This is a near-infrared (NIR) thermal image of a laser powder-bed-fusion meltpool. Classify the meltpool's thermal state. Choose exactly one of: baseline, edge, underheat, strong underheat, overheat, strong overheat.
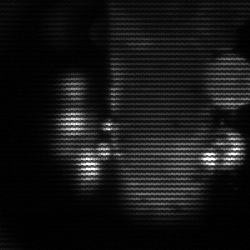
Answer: strong underheat